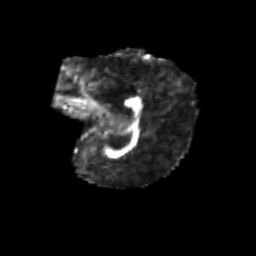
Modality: FA
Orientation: sagittal
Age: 6
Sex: female
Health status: healthy